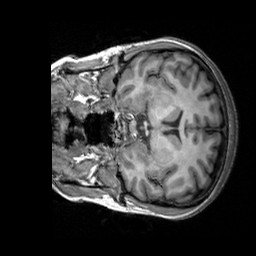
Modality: T1w
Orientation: coronal
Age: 27
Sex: female
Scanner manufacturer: siemens
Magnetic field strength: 3 T
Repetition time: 2.3 s
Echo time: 0.00303 s